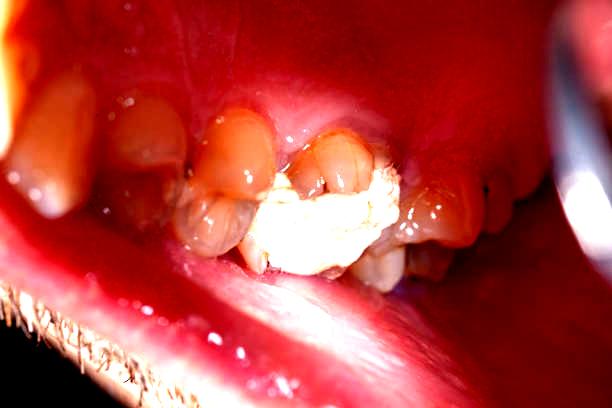
Condition: Gingivitis